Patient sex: M
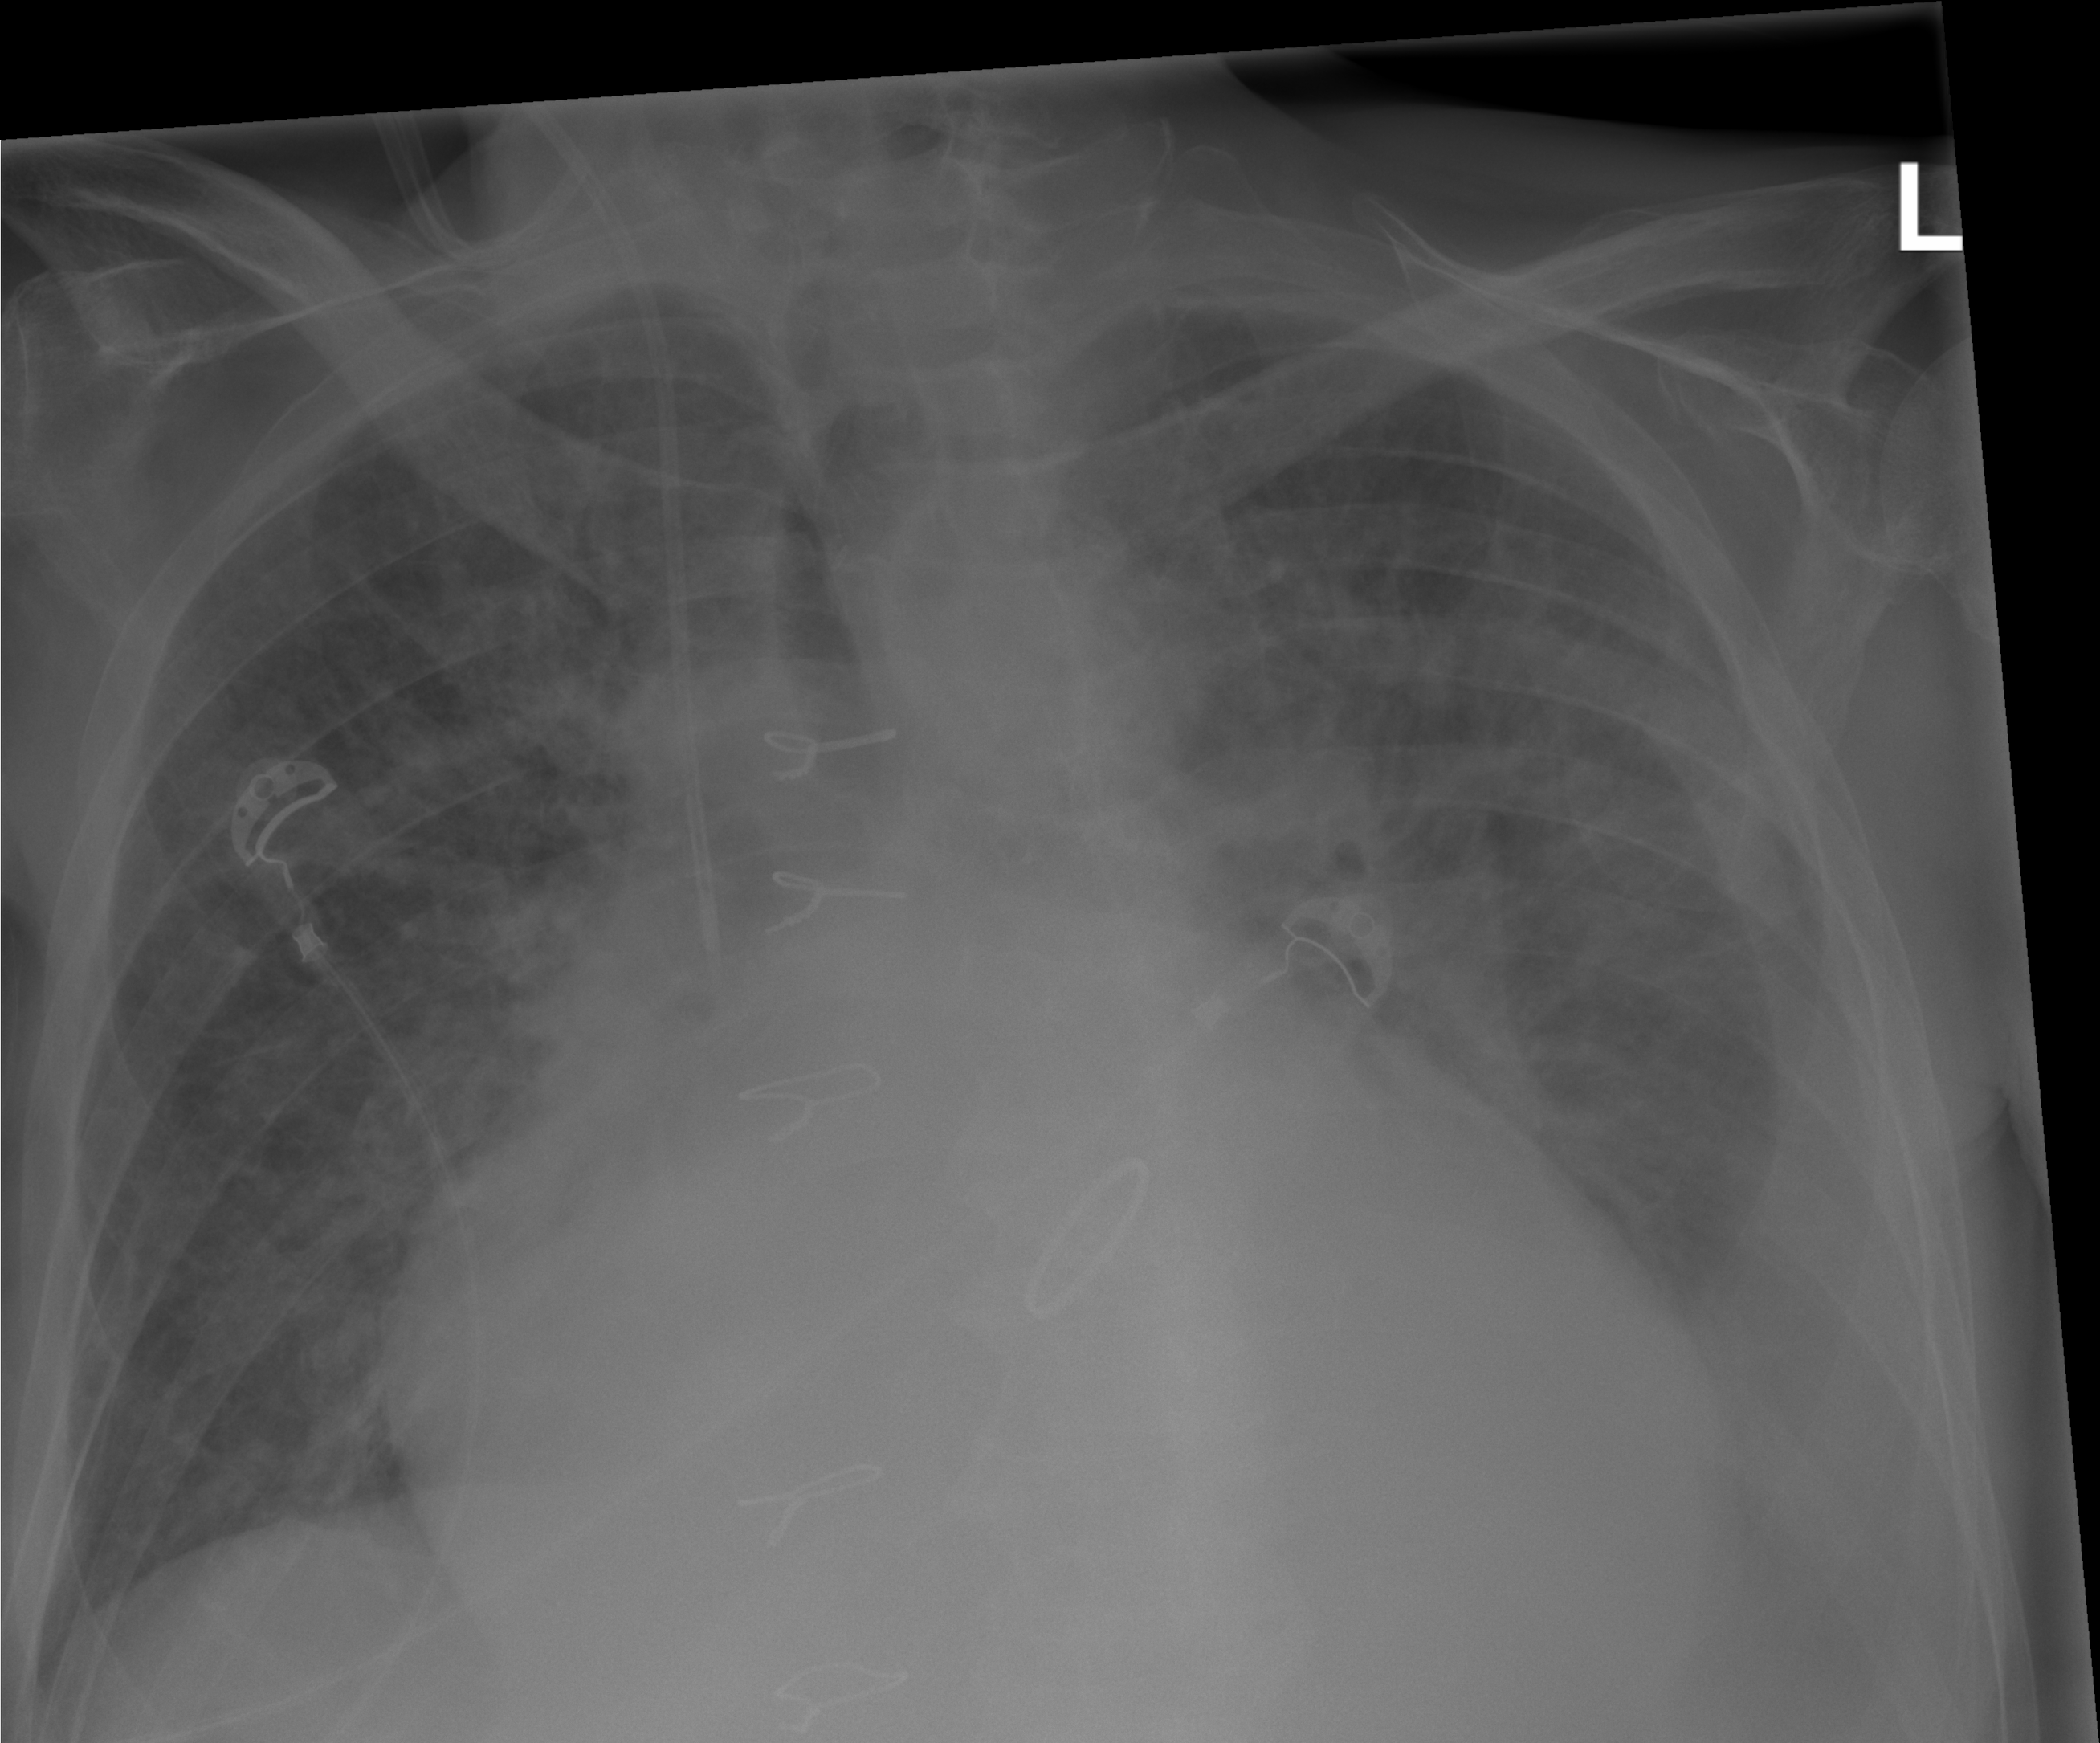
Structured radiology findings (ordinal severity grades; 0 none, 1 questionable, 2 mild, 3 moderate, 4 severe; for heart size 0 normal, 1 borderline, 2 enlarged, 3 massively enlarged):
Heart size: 3
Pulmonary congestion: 3
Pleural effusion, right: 0
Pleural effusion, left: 2
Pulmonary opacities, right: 2
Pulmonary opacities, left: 2
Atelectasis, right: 0
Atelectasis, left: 0